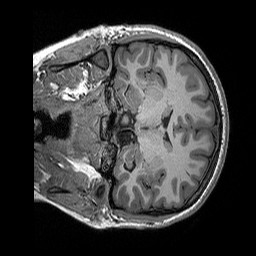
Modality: T1w
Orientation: coronal
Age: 21
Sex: female
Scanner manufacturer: siemens
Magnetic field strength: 3 T
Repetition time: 2.3 s
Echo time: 0.00298 s